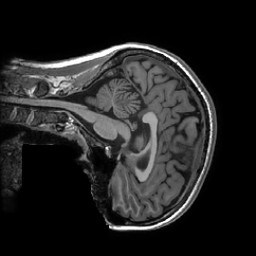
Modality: T1w
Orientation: sagittal
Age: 23
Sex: female
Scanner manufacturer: ge
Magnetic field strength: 3 T
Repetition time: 0.007348 s
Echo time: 0.003036 s